Field crop: tomato
Growth stage: 2
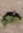
Species: solanum